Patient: sex F, age 31
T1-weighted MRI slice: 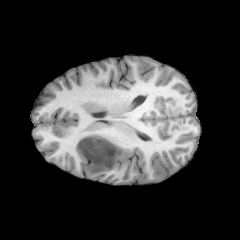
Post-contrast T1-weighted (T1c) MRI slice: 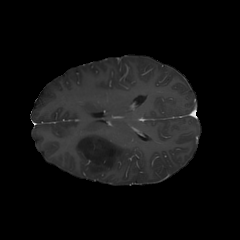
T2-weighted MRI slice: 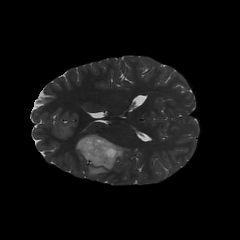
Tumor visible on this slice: yes
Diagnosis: Astrocytoma, IDH-mutant
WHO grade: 2